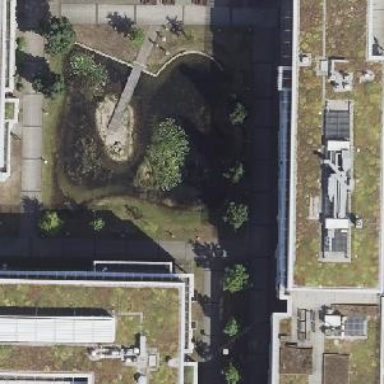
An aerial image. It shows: Flat-roofed office building with grass roof.